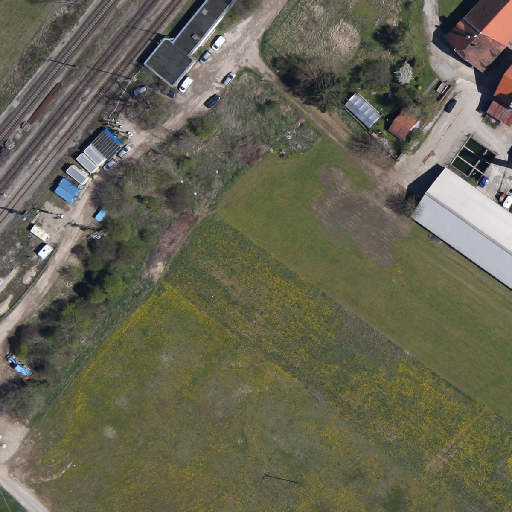
Referring expression: vehicle driving on the road